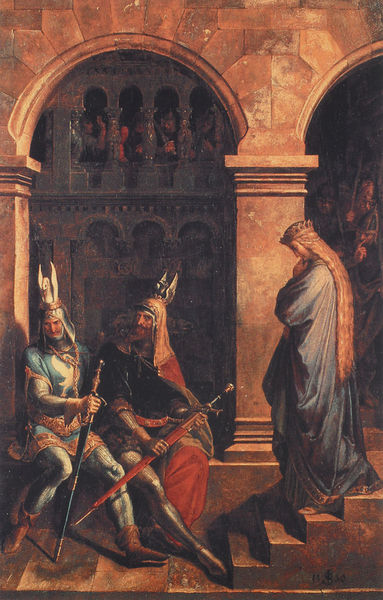
Titel: Hagen und Volker verweigern Krimhild den Gruß
Künstler: Julius Schnorr von Carolsfeld
Institution: München, Bayrische Staatsgemäldesammlungen, Neue Pinakothek
Schlagwörter: blau, gemälde, mann, menschen, sitzen, fenster, frau, haar, kleid, männer, pfeiler, säulen, gebäude, haus, rot, blond, architektur, historie, kleidung, lang, innenraum, wache, kirche, gewand, haare, sitzend, oper, krone, turm, schwan, bogen, zwei, zuschauer, rundbogen, romantik, treppe, könig, soldaten, stufen, zusehen, arkade, burg, palast, balustrade, festung, wagner, schwert, schwerter, waffen, helm, ritter, rüstung, arkaden, helme, rundbögen, krieger, historiengemälde, nibelungen, königin, hörner, steigend, bogengang, neuschwanstein, langhaarig, nibelungenlied, khrone